Brain MRI, modality: hrT2
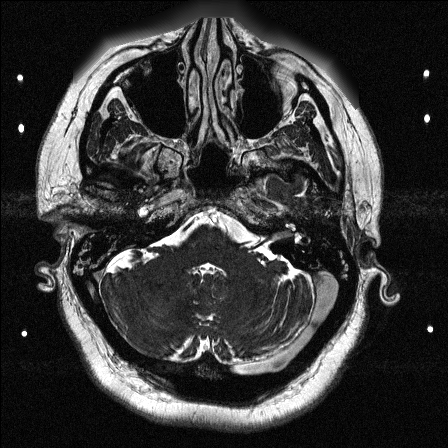